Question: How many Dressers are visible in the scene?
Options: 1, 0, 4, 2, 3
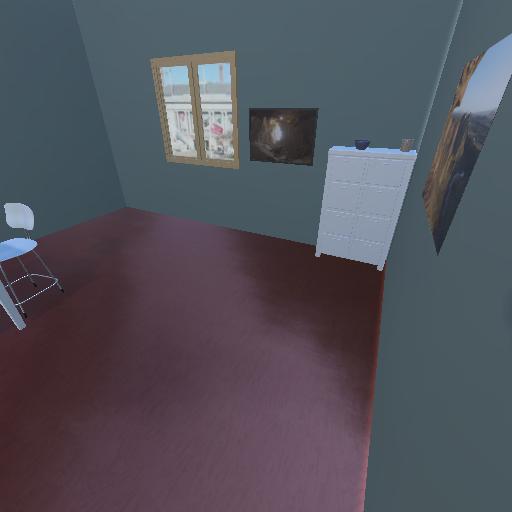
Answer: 1